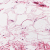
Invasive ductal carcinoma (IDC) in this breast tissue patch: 0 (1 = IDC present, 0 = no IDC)